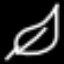
Label: leaf